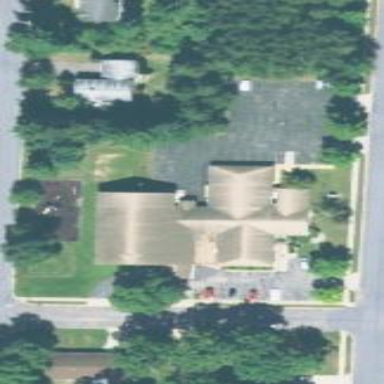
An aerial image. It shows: Building that serves as place of worship.